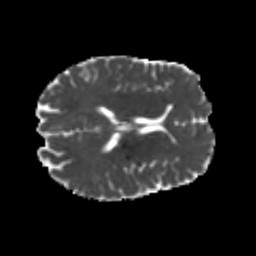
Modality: MD
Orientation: axial
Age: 22
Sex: male
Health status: healthy
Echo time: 0.074 s